Question: I'm actually writing a templating tool that will be able to read a test / quiz written inside a properly-formatted text file and then render it on both paper (by generating a PDF file) and for the web (by creating HTML + CSS + JS). To generate PDF files I have chosen TCPDF, but I'm actually having a problem: Sometimes I'd like to create tables and put checkboxes and textboxes inside of them, just like as you can see in this :

If I were to do it in HTML I would simply create some or tags and apply a border on them by using the related CSS property, for example by writing something like this:
'''
<style>
.dashed {
border: 2px dashed gray;
padding-left: 1em;
padding-right: 1em;
font-family: monospace;
}
.solid {
border: 2px solid gray;
padding-left: .75em;
padding-right: .75em;
margin-left: 1em;
margin-right: .5em;
font-family: monospace;
}
.solid:first-child {
margin-left: 0;
}
</style>
<table border="2" cellpadding="12" cellspacing="0">
<tr>
<td>What does 1 + 1 ?</td>
<td><span class="dashed">&nbsp;&nbsp;&nbsp;&nbsp;</span>
</tr>
<tr>
<td>What does 2 + 2 ?</td>
<td>
<span class="solid">A</span>
One
<span class="solid">B</span>
Two
<span class="solid">C</span>
Three
<span class="solid">D</span>
Four
</td>
</tr>
</table>
'''
(I'm actually using inline CSS for explanation purposes, I don't usually apply CSS styles this way)
- so I'm feeling a little bit lost. Would you give me some hints and your opinion about what I could do in order to achieve the same result?
Many thanks in advance
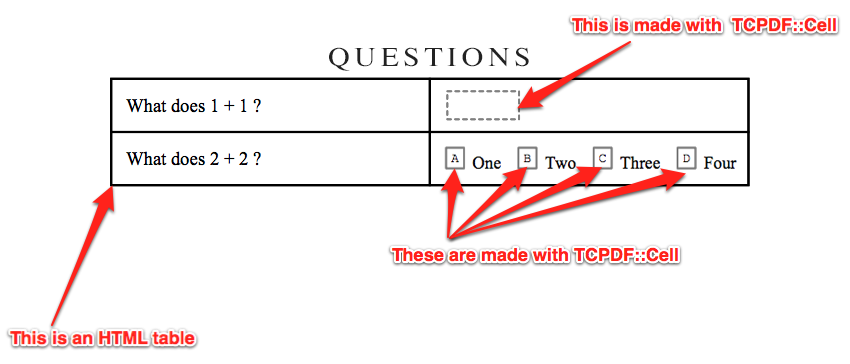
Answer: Have you tried using HTML border tags? eg: 'border="2"' 'bordercolor="yellow"' 'bgcolor="red"'